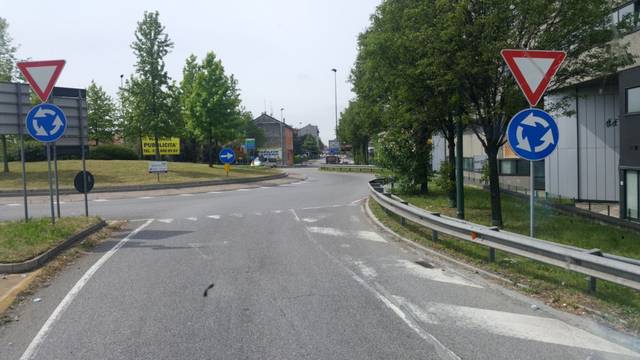
Region: Italy
Coordinates: 45.552, 9.248